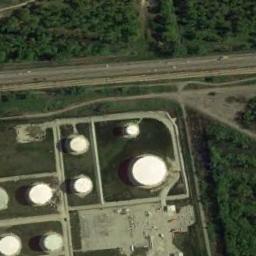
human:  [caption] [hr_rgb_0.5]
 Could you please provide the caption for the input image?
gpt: Many cars are on the road beside the storage tanks .

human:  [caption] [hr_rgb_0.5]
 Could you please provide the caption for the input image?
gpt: There are several rows of buildings next to these storage tanks .

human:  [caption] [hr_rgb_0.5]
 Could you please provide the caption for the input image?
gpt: There are many storage tanks on the grass next to the trees .

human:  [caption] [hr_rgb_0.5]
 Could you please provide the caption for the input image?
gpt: There are several neatly arranged large oil storage tanks in the factory, And there are large lawns in the factory .

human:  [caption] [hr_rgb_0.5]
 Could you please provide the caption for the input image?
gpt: There are several white storage tanks with many green trees around .